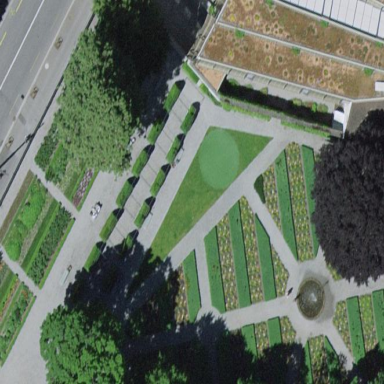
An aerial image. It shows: Lovely park for leisure and relaxation.